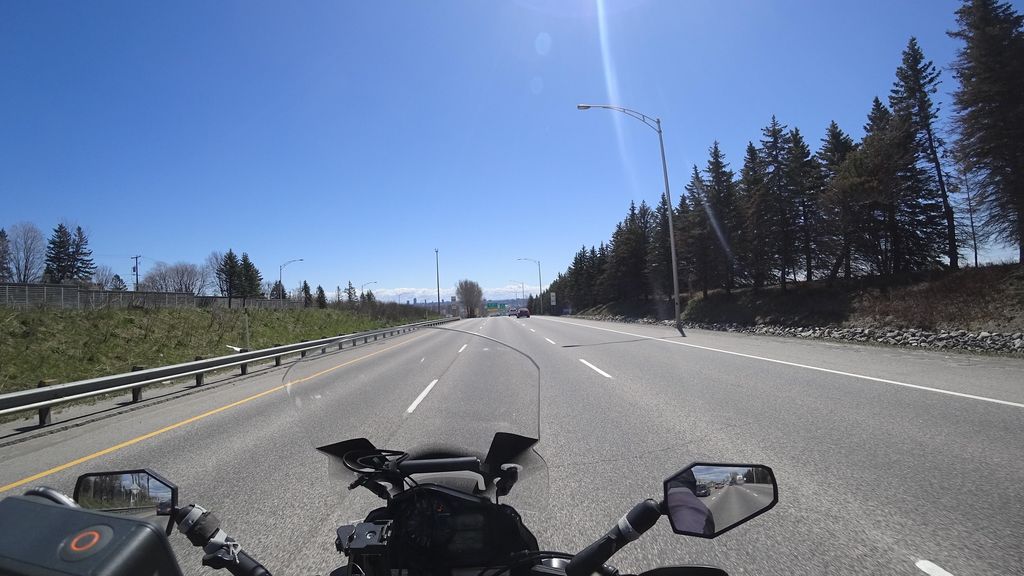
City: quebec_city